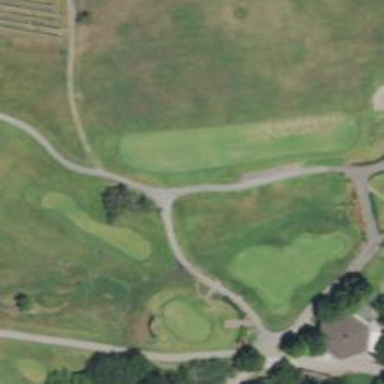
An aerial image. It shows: Footway path at Eagle Vines Golf Course.